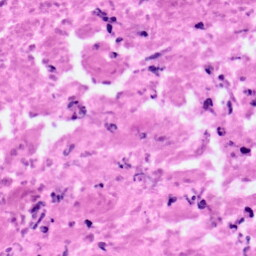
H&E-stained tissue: Pancreatic